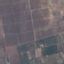
Label: PermanentCrop